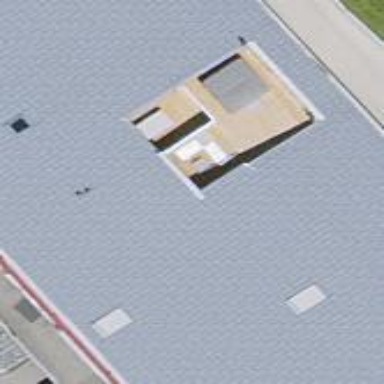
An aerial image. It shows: Retail building.